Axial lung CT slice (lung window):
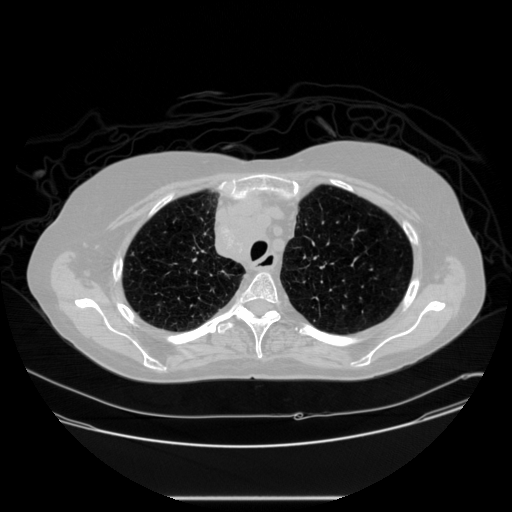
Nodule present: no